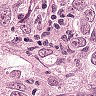
Metastatic tissue present: yes